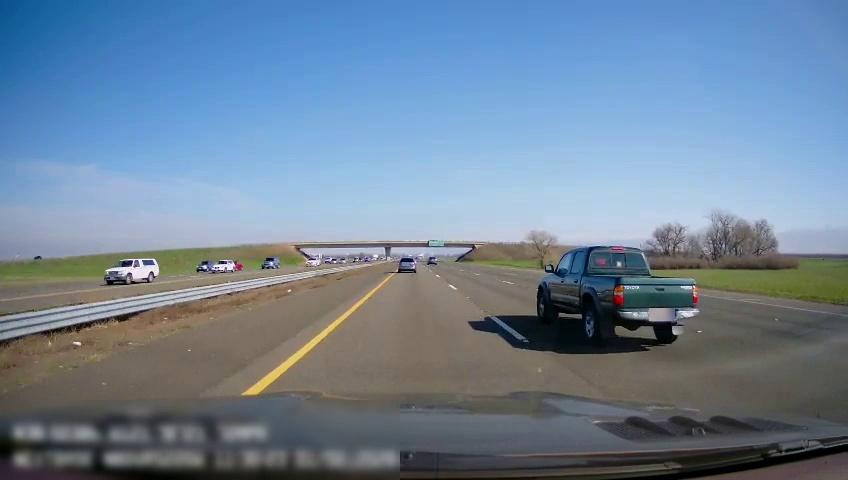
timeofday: Day
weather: Sunny
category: Drivable Space
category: Drivable Space
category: Vehicles | SUV
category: Vehicles | SUV
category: Vehicles | SUV
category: Vehicles | SUV
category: Vehicles | Car
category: Vehicles | SUV
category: Vehicles | SUV
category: Vehicles | Truck
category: Vehicles | SUV
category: Lanes | Current Lane
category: Lanes | Current Lane
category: Lanes | Alternate Lane
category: Lanes | Alternate Lane
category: Lanes | Opposite Lane
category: Traffic | Signs